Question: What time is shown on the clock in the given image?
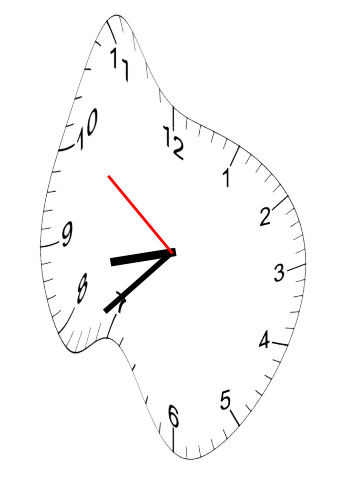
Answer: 08:37:51